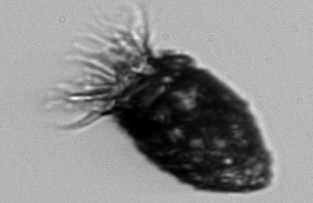
Label: Stenosemella_pacifica